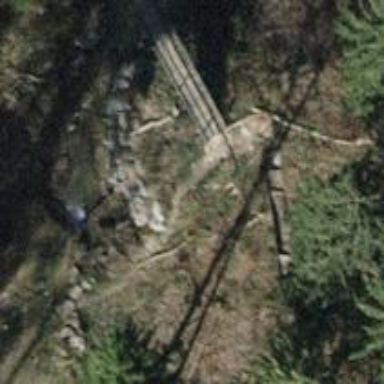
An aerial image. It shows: Set of compacted steps along the road.